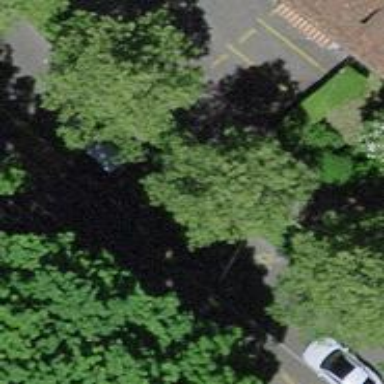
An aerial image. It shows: Tree-lined avenue.